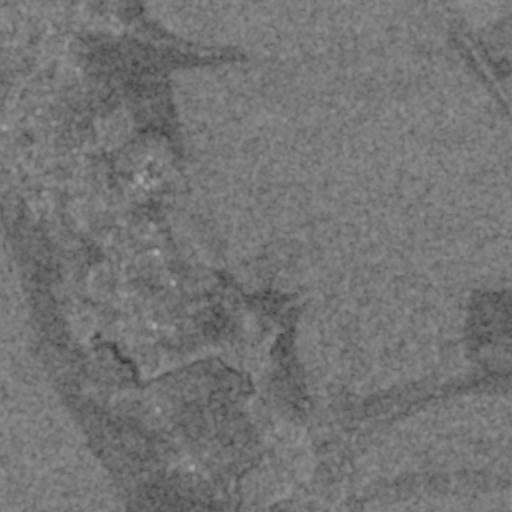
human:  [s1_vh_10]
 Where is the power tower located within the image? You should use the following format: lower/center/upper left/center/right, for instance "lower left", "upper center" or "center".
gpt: The power tower is located in the upper left of the image.
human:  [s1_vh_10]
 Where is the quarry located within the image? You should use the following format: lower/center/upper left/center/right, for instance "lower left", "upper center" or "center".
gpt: The quarry is located in the lower center of the image.
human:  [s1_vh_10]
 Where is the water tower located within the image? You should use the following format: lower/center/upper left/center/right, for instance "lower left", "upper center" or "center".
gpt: The water tower is located in the center of the image.
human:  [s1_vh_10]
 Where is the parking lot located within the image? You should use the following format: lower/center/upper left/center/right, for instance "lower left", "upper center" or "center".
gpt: There is no parking lot in the image.

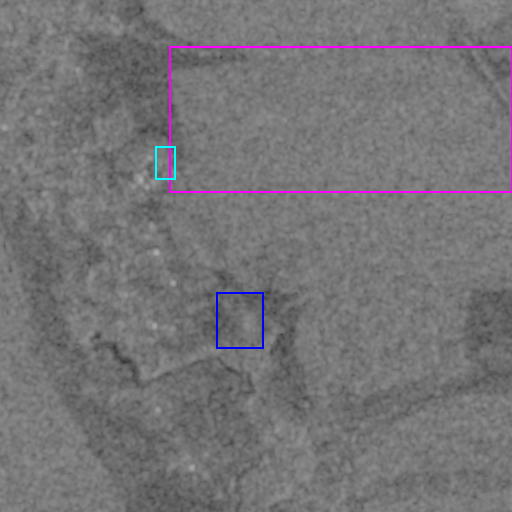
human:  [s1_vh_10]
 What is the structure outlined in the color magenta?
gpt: The structure outlined in magenta is a crop field.
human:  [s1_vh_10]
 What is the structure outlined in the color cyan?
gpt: The structure outlined in cyan is a park.
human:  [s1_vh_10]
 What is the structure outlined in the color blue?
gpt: The structure outlined in blue is a quarry.
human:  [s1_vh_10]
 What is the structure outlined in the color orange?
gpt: There is no orange outline.